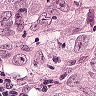
Metastatic tissue present: yes